Current action and preconditions to check: trajectory_clear

Your task: For each precondition in the list above, predict whether it will hold at this action.

Consider the current scene as observed from the mobile robot's camera, and analyze the predicted future states of all dynamic agents (e.g., people, animals, vehicles, or any moving entities) within the NEXT SECOND.

IMPORTANT: Only answer "very likely" if you are absolutely certain—based on strong, clear evidence—that a dynamic agent will violate the precondition in the predicted future state. Do NOT answer "very likely" for unlikely, ambiguous, or low-probability risks.

Ask yourself for each precondition: Is there a high probability, with clear and convincing evidence, that the predicted future states of any dynamic agent will interfere with the predicted future state of the currently executing action within the NEXT SECOND, causing that precondition to fail?

Assess the risk level based on these predictions. Use "likely" or "very likely" if motions create a clear risk of interference.

Use "neutral" or "improbable" if agents are nearby but their predicted paths are clearly diverging or non-conflicting.

Failure Risk Categories: "very improbable", "improbable", "neutral", "likely", "very likely"

Answer Format: Output ONLY the probability_of_failure value from these categories: "very improbable", "improbable", "neutral", "likely", "very likely"

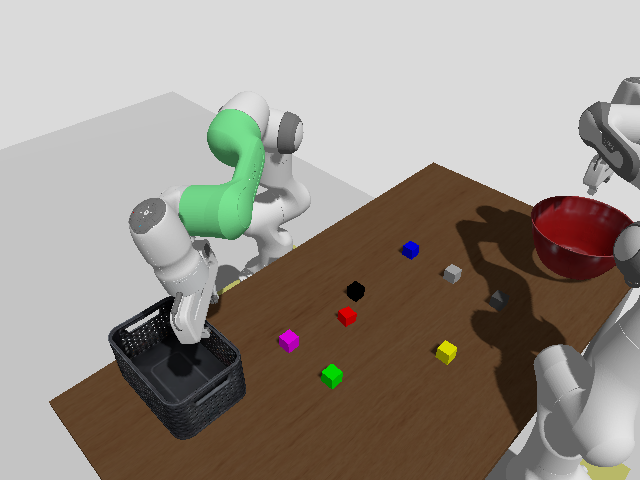

Answer: very improbable